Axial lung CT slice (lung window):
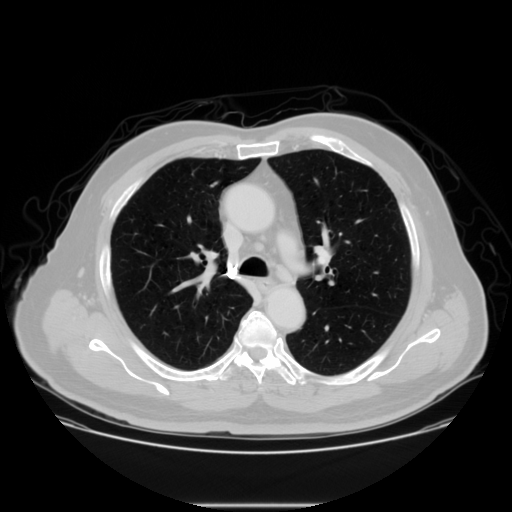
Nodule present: no